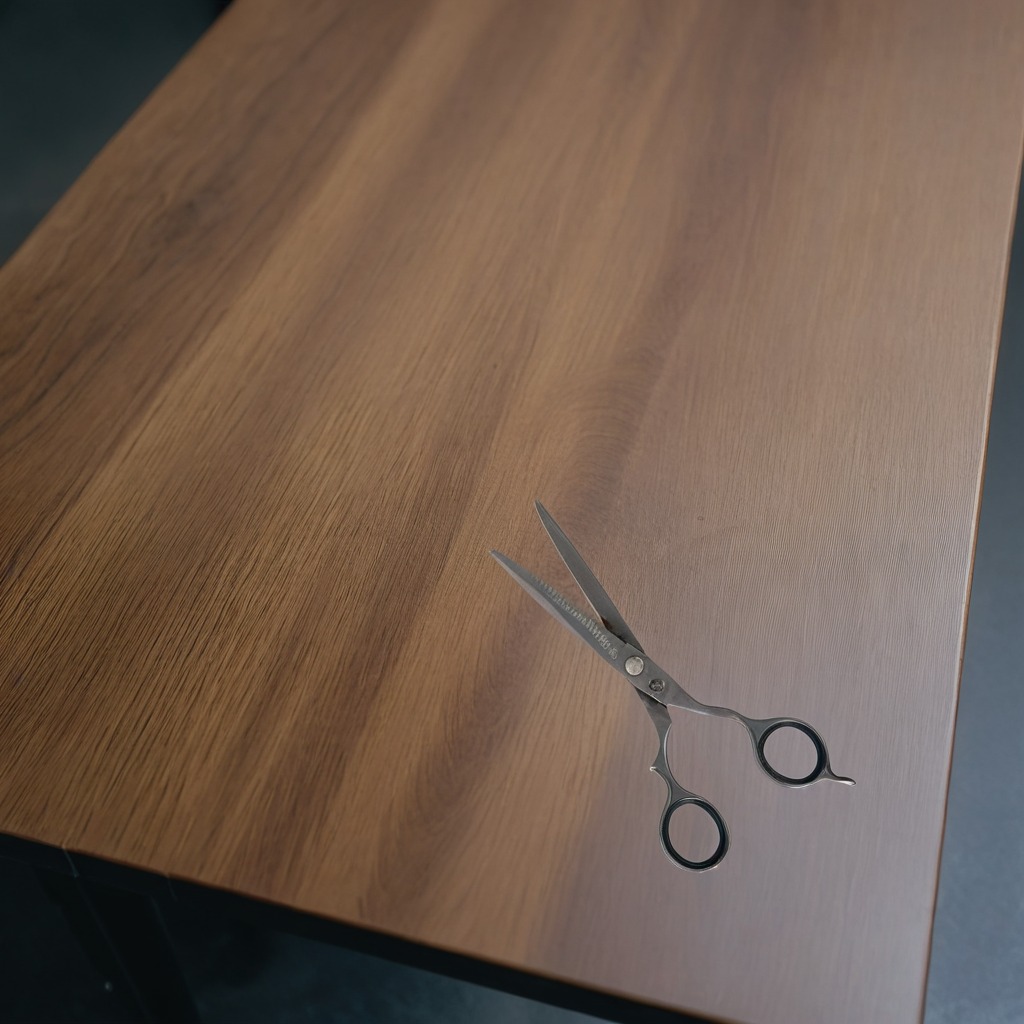
A scissor lies on a table in a garage.